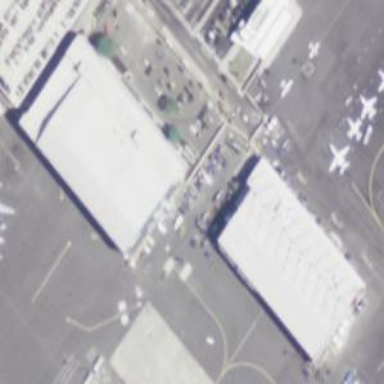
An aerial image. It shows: Hangar at the airport.